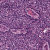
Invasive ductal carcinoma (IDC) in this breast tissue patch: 1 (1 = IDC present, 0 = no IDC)